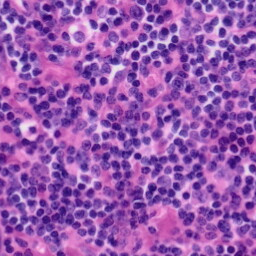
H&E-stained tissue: Tonsil